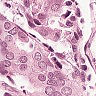
Metastatic tissue present: yes